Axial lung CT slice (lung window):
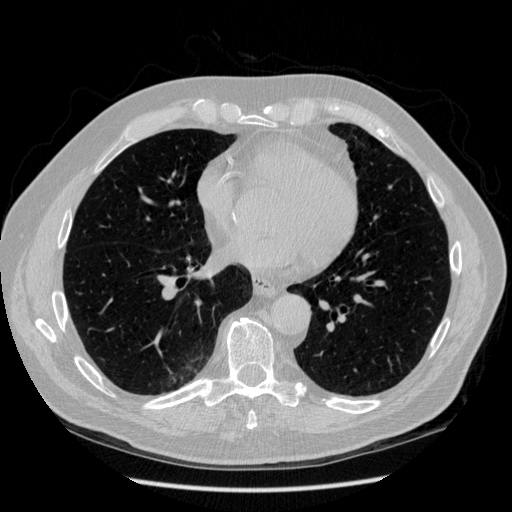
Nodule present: no